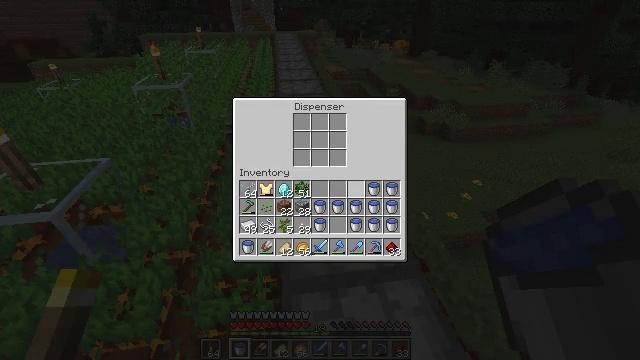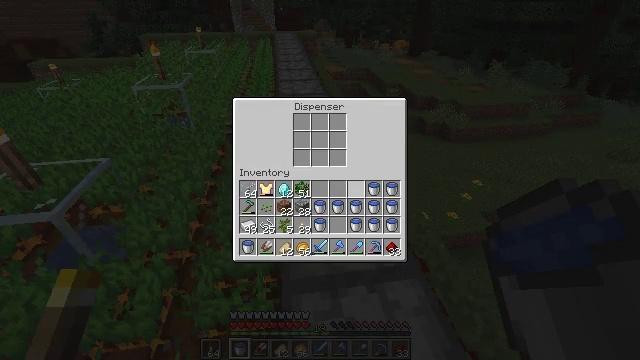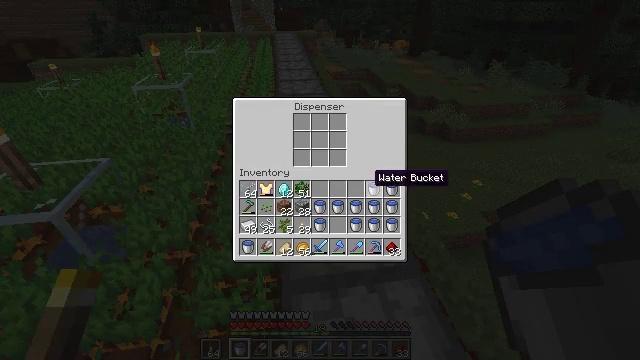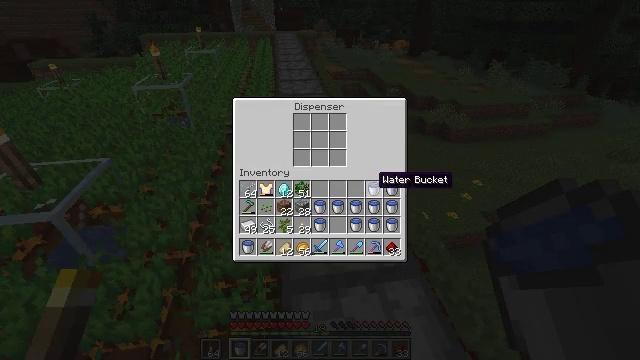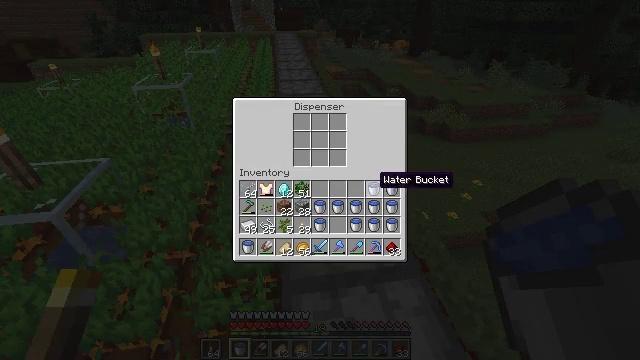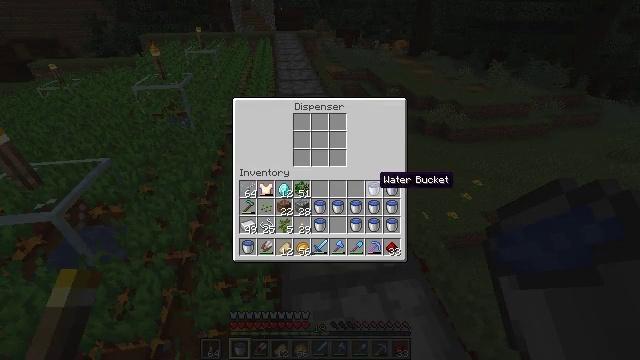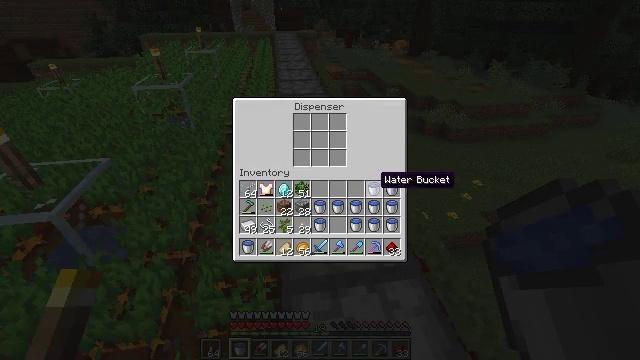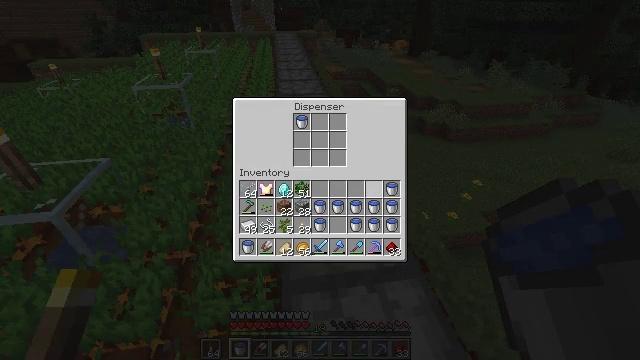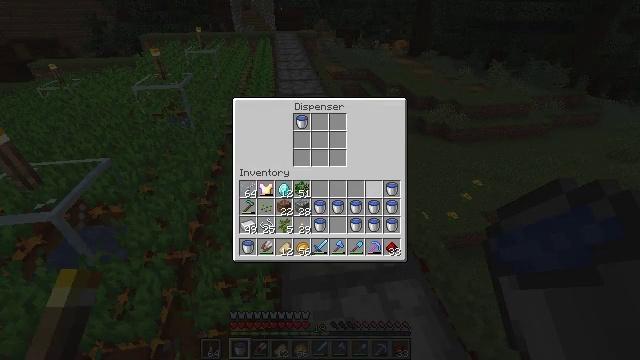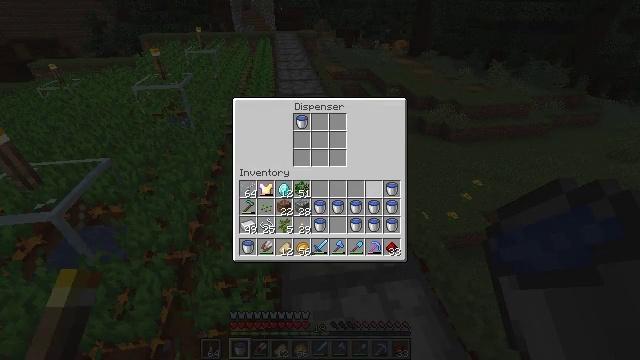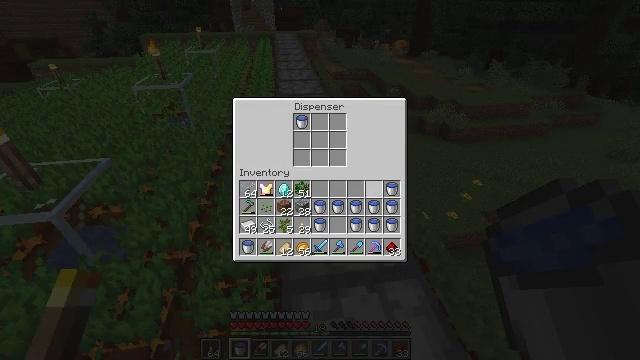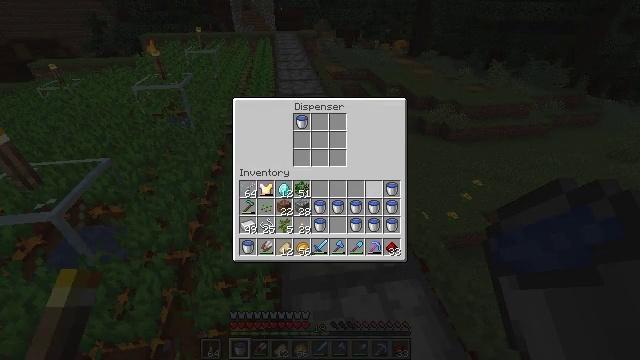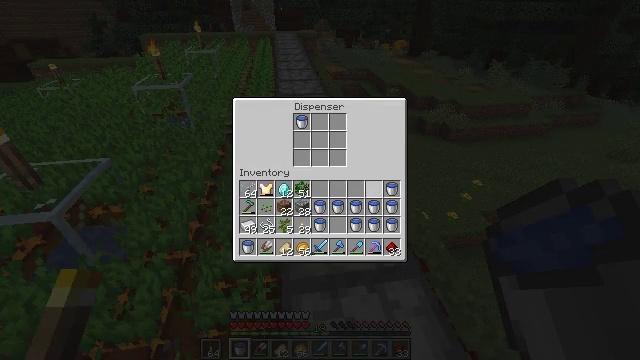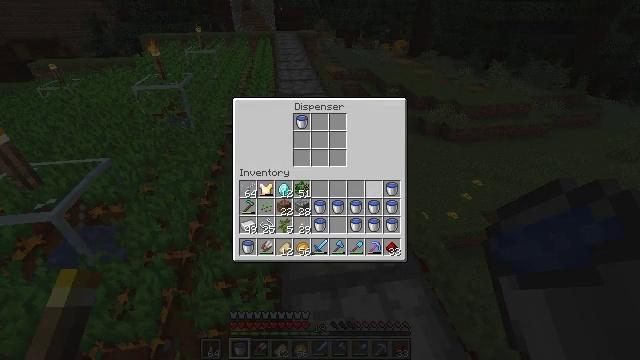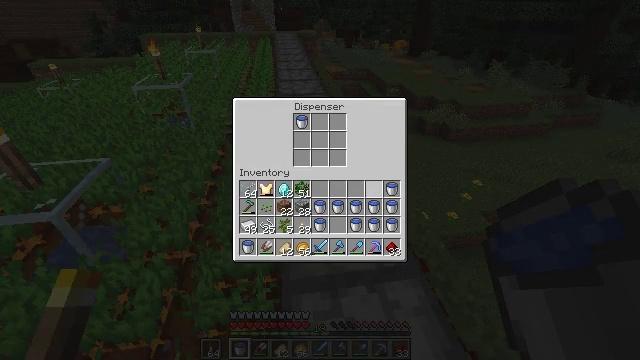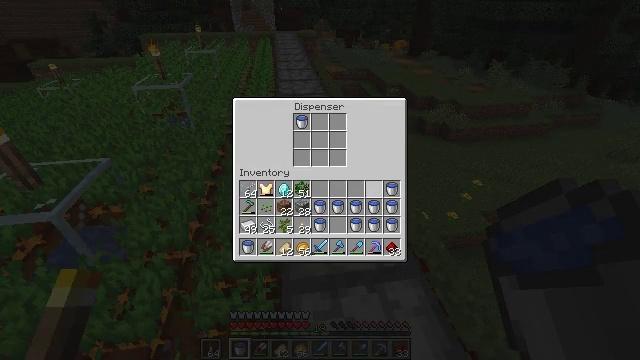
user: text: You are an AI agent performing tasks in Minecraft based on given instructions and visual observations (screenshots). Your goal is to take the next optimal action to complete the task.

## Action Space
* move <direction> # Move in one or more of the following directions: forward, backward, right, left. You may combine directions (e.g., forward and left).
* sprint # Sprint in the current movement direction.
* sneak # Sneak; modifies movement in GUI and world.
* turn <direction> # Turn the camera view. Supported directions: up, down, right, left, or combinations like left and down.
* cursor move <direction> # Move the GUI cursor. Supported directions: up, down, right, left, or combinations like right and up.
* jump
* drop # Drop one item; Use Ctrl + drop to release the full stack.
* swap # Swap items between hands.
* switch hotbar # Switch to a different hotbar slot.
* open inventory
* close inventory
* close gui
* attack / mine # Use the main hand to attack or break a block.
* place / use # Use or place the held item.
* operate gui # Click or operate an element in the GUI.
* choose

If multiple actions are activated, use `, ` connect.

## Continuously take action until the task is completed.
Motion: motion action
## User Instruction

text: Recycle the repeater from a redstone circuit.
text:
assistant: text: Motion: sneak
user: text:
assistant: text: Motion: sneak, cursor move right
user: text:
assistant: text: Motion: sneak
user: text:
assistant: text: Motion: sneak
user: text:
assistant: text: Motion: sneak
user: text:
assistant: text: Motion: sneak
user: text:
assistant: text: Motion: sneak, operate gui
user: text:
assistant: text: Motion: sneak, operate gui
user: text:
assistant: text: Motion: sneak
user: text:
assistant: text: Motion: sneak
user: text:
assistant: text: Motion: sneak
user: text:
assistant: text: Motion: sneak
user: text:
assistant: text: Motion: no_op
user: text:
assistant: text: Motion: no_op
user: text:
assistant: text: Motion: no_op
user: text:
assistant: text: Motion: no_op
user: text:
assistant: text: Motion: no_op
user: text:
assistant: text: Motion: no_op
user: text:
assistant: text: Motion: no_op
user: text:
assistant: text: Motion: no_op
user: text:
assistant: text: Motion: no_op
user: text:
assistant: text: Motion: no_op
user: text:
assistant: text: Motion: no_op
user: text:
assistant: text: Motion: no_op
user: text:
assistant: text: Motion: no_op
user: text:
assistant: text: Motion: no_op
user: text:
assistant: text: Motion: no_op
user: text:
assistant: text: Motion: no_op
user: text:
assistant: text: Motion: no_op
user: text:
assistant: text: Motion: no_op